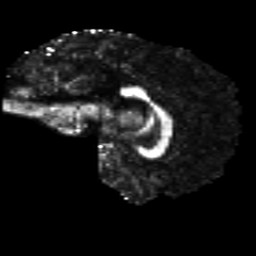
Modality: FA
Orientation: sagittal
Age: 24
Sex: male
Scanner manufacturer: siemens
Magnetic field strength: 3 T
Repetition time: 8.8 s
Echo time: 0.085 s